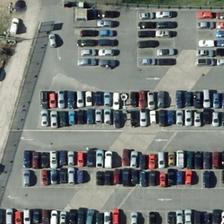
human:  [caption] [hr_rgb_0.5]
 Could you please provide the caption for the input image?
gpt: this parking lot is crammed with cars .

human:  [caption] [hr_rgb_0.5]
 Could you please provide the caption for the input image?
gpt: automobiles are parked side by side on the parking lot .

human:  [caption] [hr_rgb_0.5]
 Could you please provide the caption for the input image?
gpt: four rows of cars stop in the rhomboid parking .

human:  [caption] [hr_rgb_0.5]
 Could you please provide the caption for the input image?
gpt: automobiles are parked side by side on the parking lot .

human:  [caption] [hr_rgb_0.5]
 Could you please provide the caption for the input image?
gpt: many cars are orderly in a parking lot .